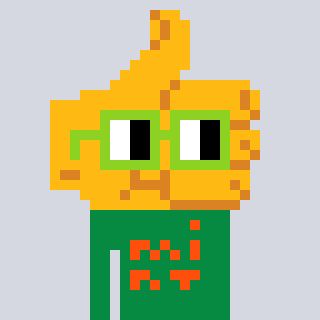
a pixel art character with square light green glasses, a thumbsup-shaped head and a green-colored body on a cool background